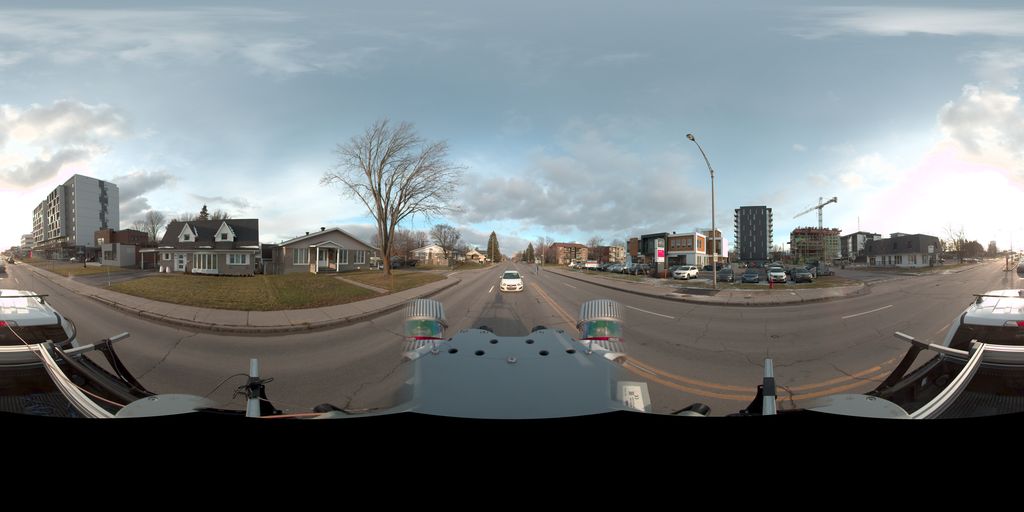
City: quebec_city